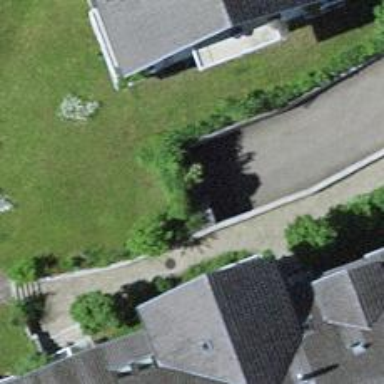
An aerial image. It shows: Retaining wall.